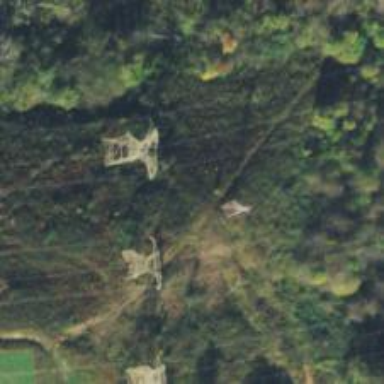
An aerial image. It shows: Lattice structure tower.